Aerial crown-view tile of a tropical tree (Barro Colorado Island, Panama), acquired 20250915:
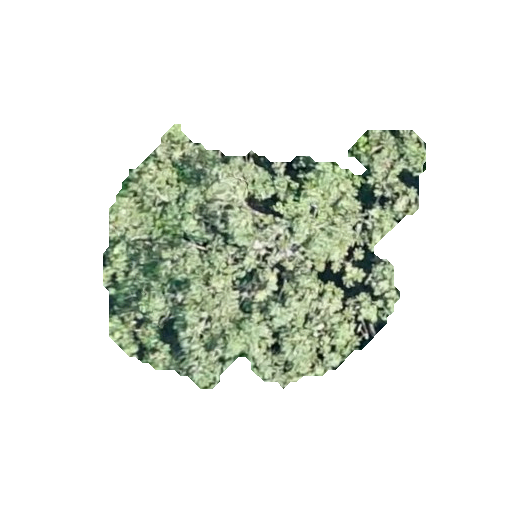
Species: Cecropia insignis
GBIF accepted scientific name: Cecropia insignis
Crown area: 88.359 m²